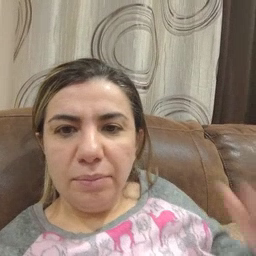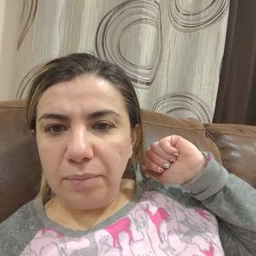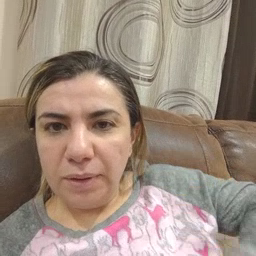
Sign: jacket